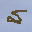
Label: 5